Interaction volume radius: 5 \u00c5
Interaction volume height: 30 \u00c5
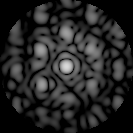
Disorder parameter: 0.5292